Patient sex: M
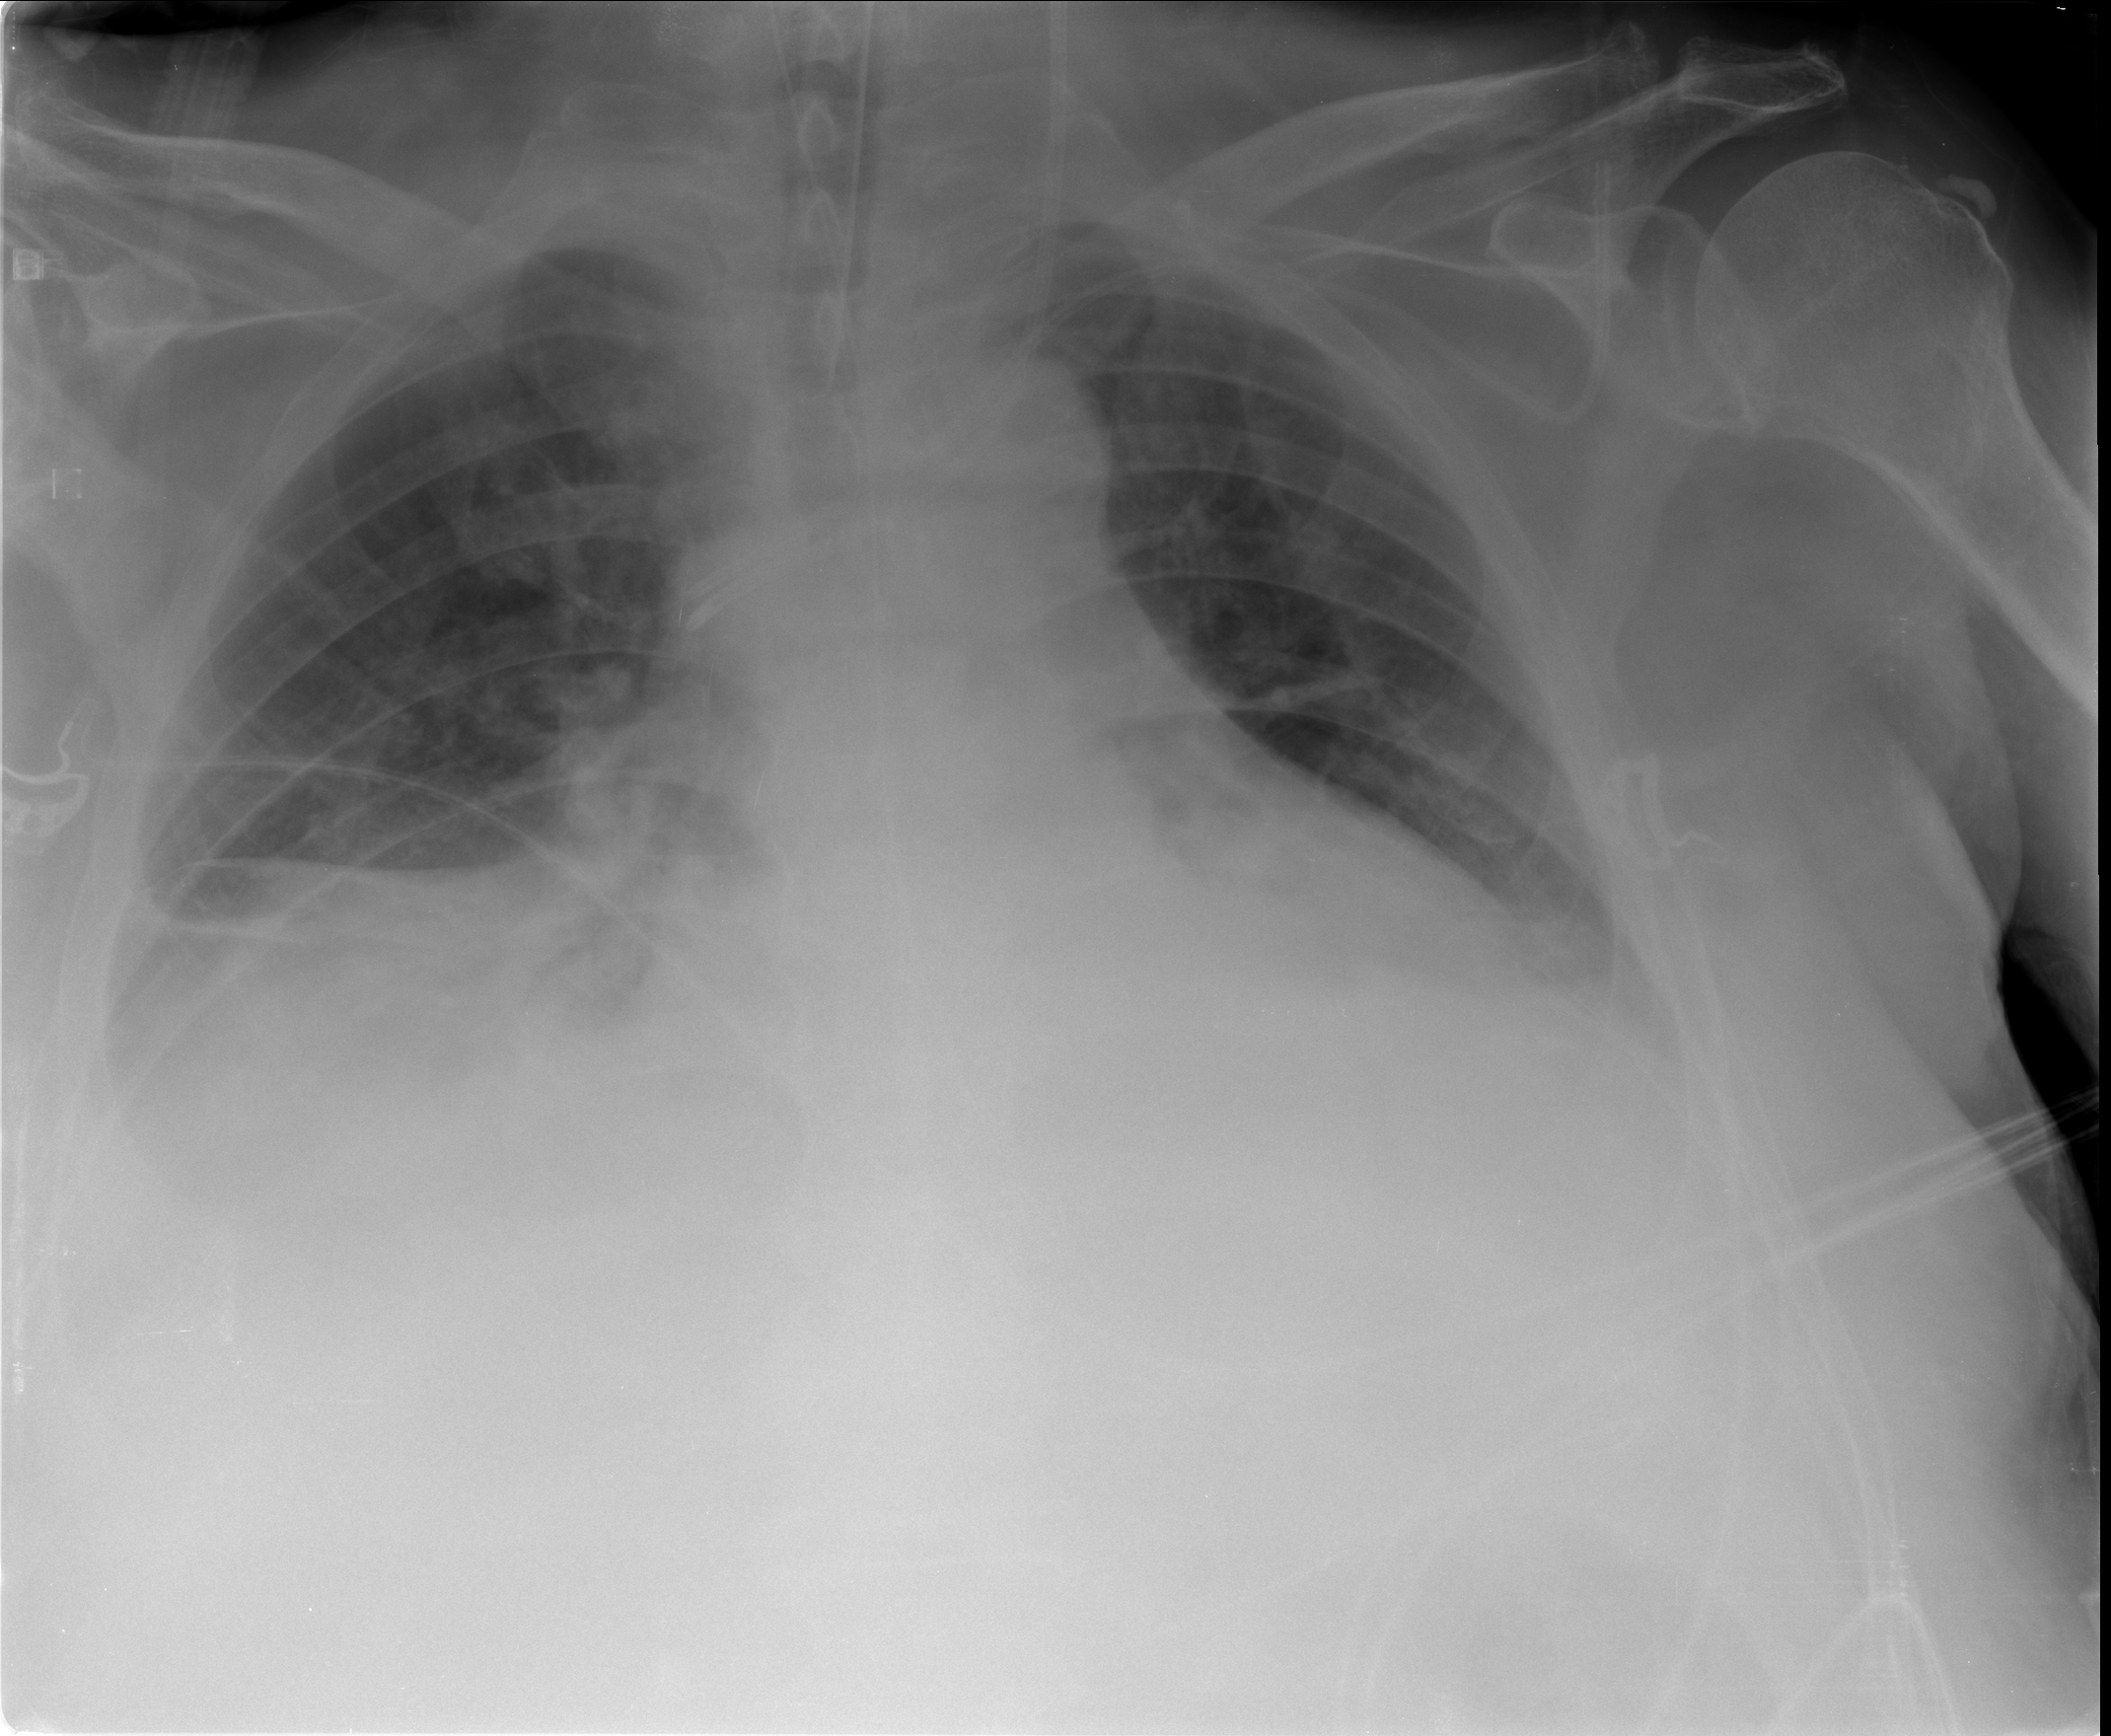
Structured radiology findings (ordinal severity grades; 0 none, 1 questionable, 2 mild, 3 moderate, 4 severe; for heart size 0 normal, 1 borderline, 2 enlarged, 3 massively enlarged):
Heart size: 2
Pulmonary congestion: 2
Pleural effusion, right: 2
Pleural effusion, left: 2
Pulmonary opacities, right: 2
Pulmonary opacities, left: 0
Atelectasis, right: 2
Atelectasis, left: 2